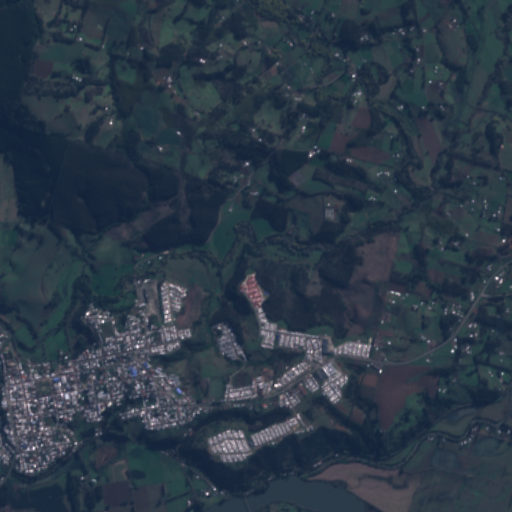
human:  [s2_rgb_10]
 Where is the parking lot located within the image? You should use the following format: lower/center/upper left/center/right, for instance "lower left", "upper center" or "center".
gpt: The parking lot is located in the lower left of the image.
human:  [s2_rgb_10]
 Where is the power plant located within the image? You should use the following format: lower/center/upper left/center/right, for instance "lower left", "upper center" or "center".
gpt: There is no power plant in the image.